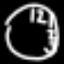
Label: clock